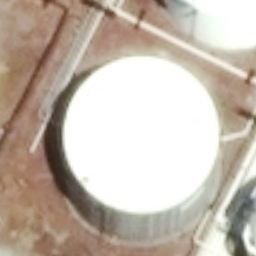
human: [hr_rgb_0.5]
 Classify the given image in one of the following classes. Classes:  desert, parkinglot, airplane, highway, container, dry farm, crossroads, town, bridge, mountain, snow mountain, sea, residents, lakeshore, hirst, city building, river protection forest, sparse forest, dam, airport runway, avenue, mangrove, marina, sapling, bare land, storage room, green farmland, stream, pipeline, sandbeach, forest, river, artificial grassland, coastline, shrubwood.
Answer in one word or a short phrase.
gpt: storage room